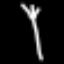
Label: fork